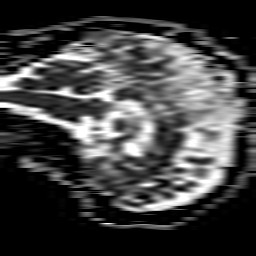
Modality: ADC
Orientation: sagittal
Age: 63
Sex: female
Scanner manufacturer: philips
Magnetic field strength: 1.5 T
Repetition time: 3.538 s
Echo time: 0.09411 s